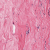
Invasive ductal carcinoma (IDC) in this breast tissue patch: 0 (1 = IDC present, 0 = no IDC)